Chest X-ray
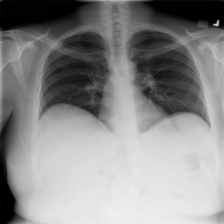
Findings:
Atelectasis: negative
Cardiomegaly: negative
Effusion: negative
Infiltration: negative
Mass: negative
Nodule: negative
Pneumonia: negative
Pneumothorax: negative
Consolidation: negative
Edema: negative
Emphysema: negative
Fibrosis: negative
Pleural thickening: negative
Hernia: negative